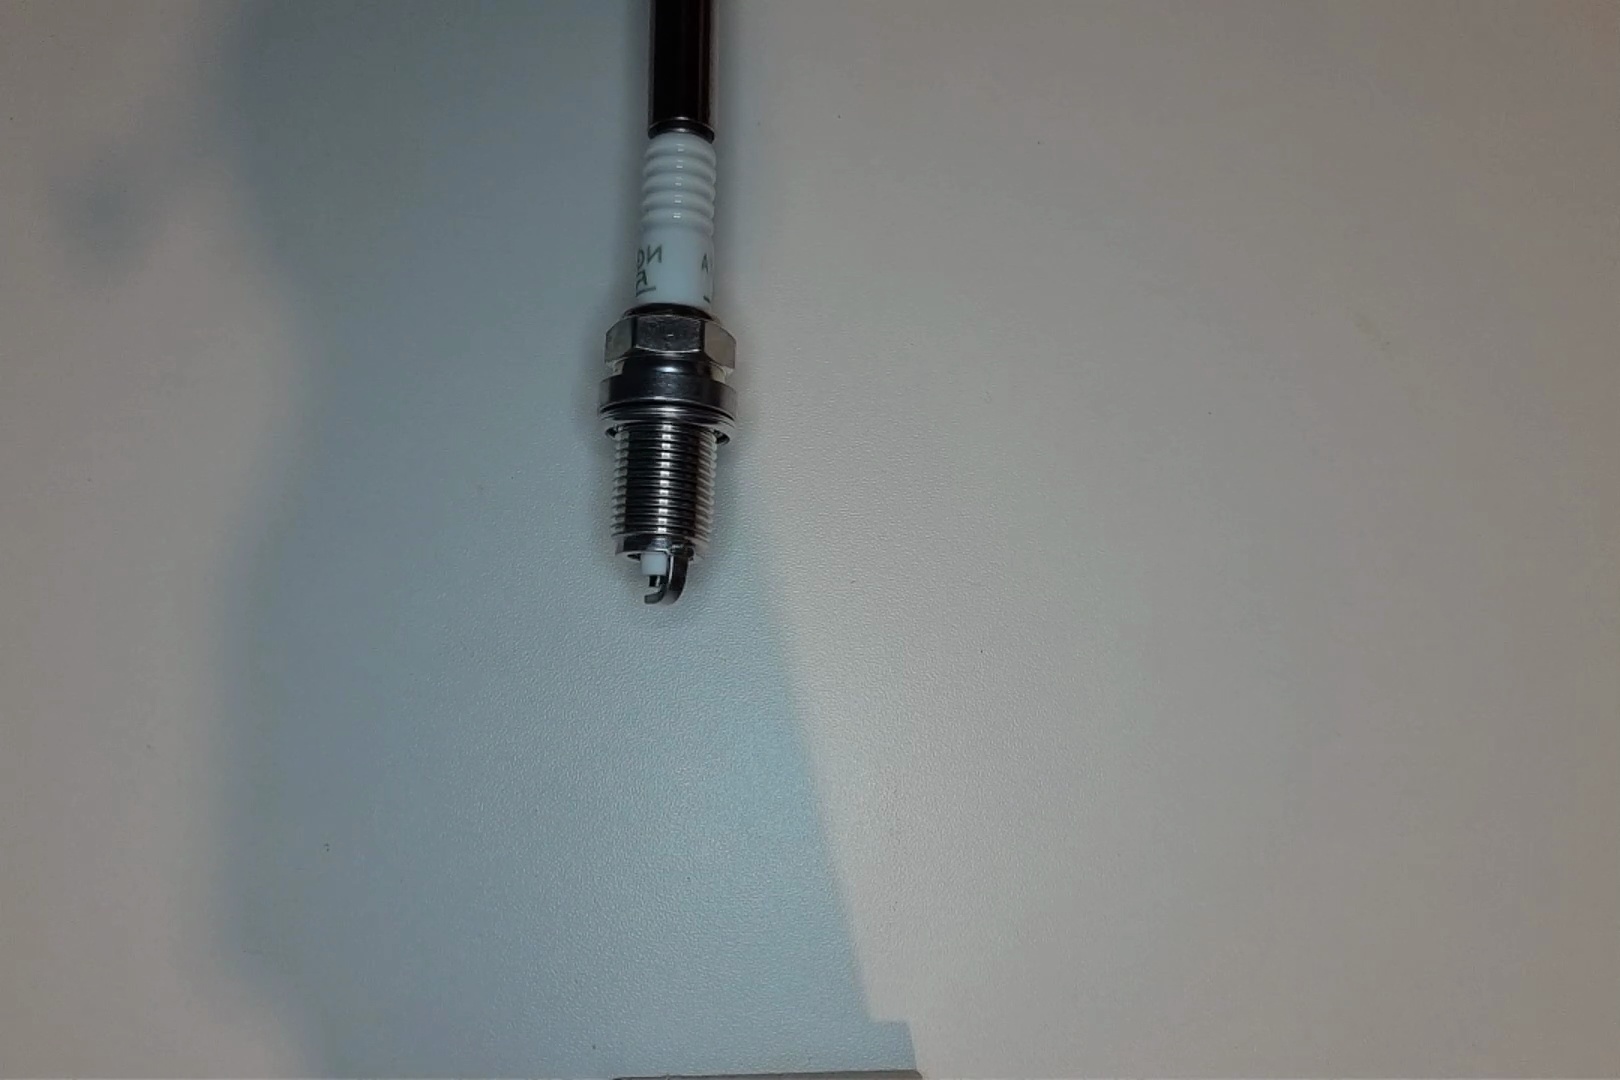
Label: no anomaly